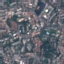
Label: Residential